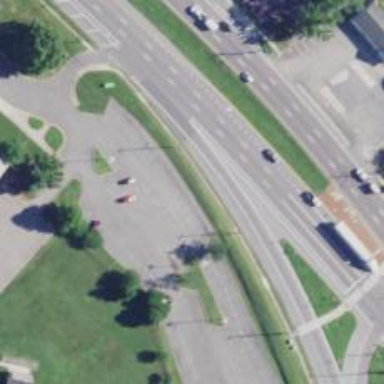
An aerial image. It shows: Trunk link highway.